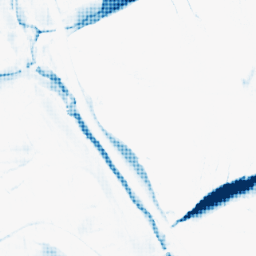
Category: morphological
Decomposition family: morphological_ellipse
Decomposition parameters: operation: closing
width: 30
height: 5
Upsampling method: sinc_hamming
Upsampling parameters: scale: 8
kernel_size: 8
Upsampling scale: 8